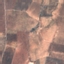
Land use / land cover: PermanentCrop